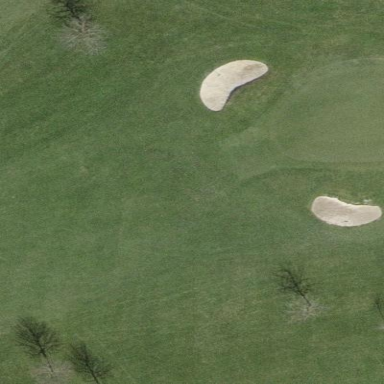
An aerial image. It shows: Golf fairway in the image.